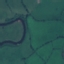
Land use / land cover class: Pasture